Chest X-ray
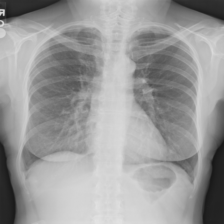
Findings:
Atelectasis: negative
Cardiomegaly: negative
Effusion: negative
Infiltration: negative
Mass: negative
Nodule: negative
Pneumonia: negative
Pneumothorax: negative
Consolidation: negative
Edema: negative
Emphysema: negative
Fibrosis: negative
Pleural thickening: negative
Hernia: negative